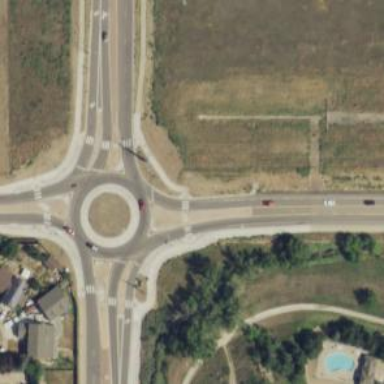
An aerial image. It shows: Secondary road made of asphalt leading to roundabout.